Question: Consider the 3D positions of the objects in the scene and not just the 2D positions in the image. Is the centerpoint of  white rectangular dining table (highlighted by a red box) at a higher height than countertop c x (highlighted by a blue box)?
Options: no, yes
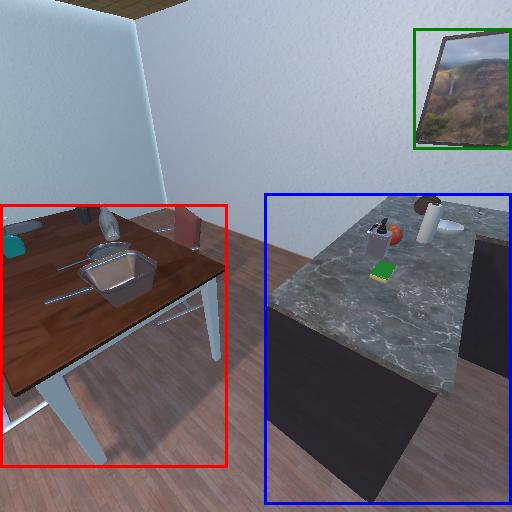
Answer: no